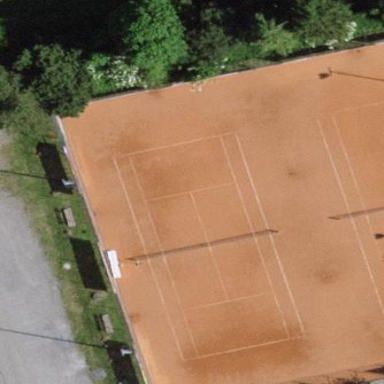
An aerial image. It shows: Tennis court on pitch.